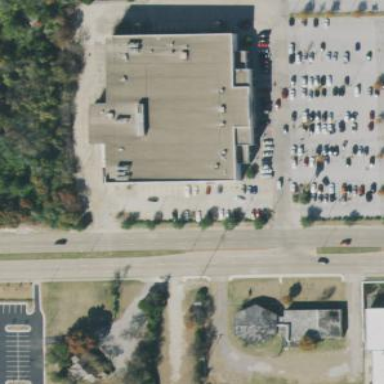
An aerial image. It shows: Retail plot.